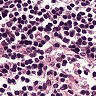
Metastatic tissue present: no